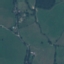
Label: Pasture